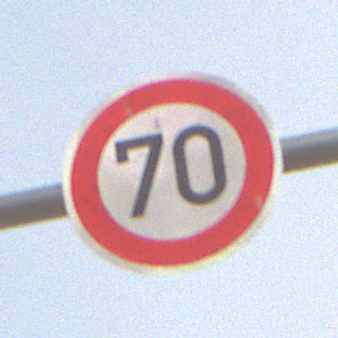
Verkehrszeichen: Geschwindigkeit70
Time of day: MorningAfternoon
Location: Outdoor (Nature)
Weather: PartlyCloudy
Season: Winter
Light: Natural